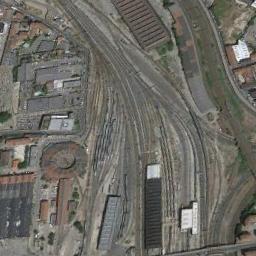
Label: railway_station